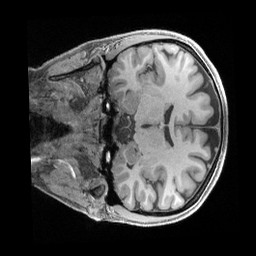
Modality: T1w
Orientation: coronal
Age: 28
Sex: female
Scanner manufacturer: siemens
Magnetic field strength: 3 T
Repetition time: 2.4 s
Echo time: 0.00241 s